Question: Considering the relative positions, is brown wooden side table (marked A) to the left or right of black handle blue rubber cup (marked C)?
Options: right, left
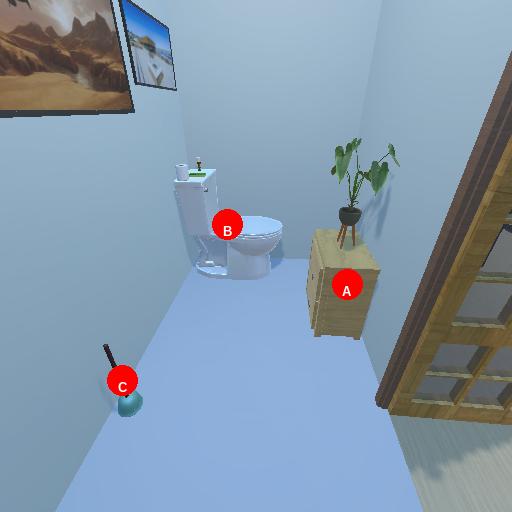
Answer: right